Field crop: tomato
Growth stage: 2
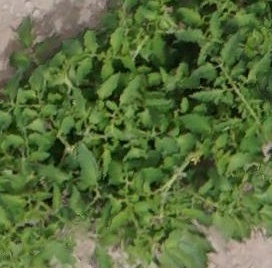
Species: tomato